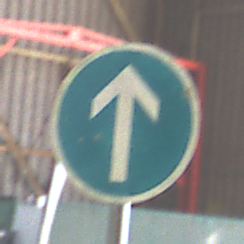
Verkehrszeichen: VorgeschriebeneFahrtrichtungGeradeaus
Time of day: Midday
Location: Indoor (Urban)
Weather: NotSpecified
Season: NotSpecified
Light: Natural